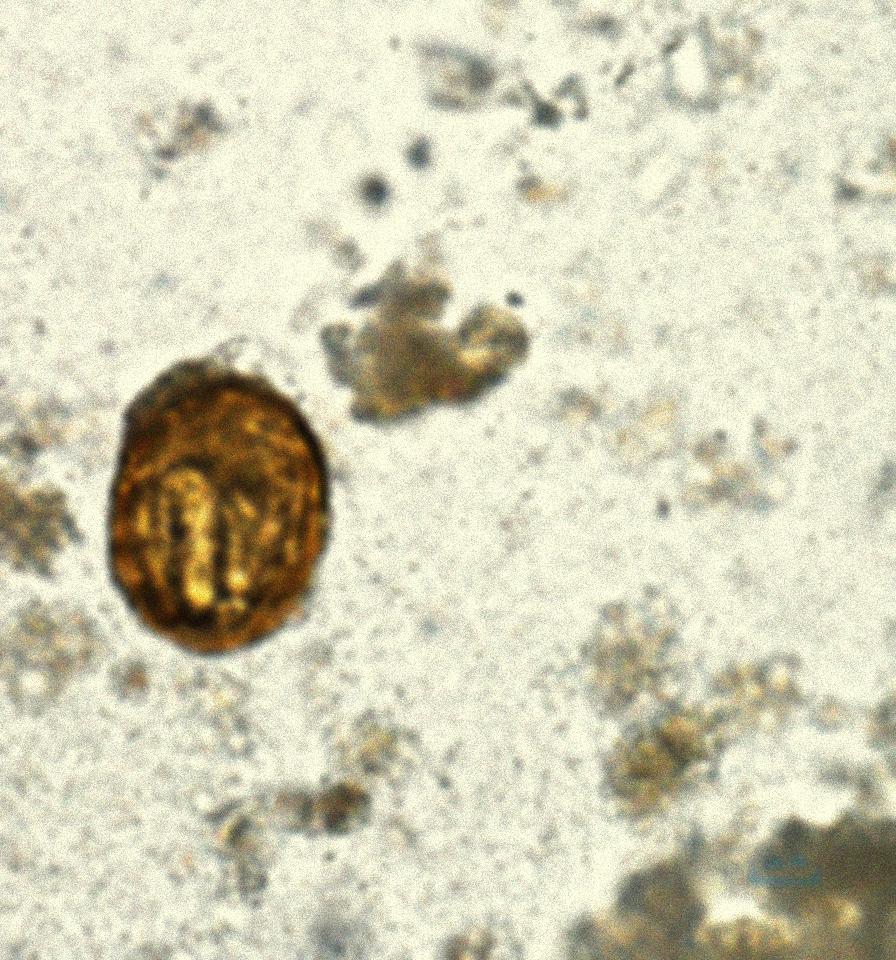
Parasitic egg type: Ascaris lumbricoides